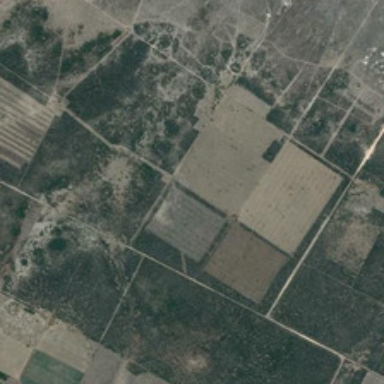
Several pieces of farmlands are near several bareland .